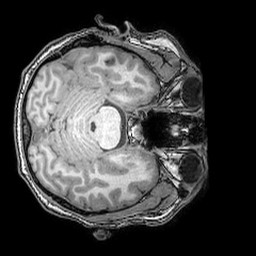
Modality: T1w
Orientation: axial
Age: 40
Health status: ill
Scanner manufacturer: philips
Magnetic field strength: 3 T
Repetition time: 0.007 s
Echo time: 0.003501 s